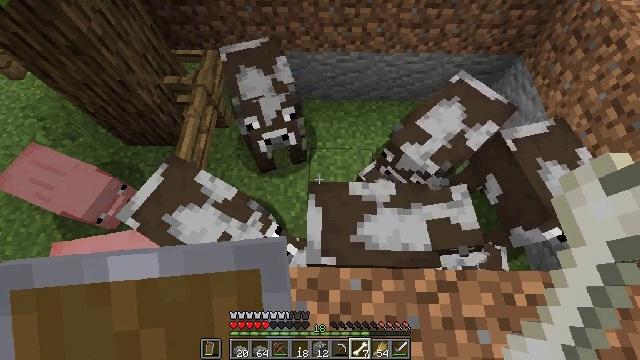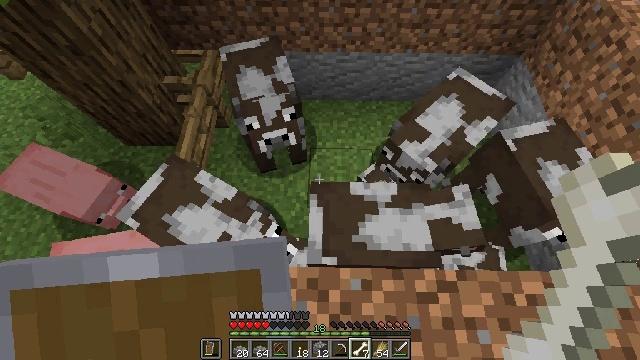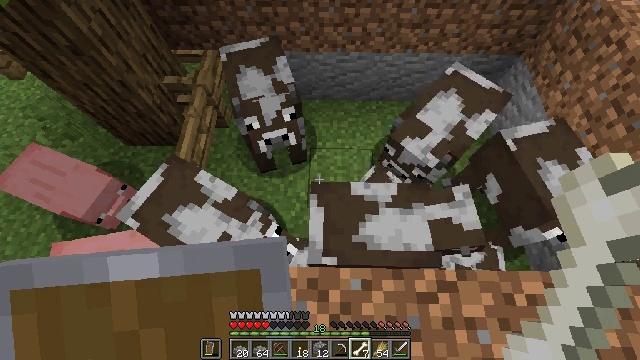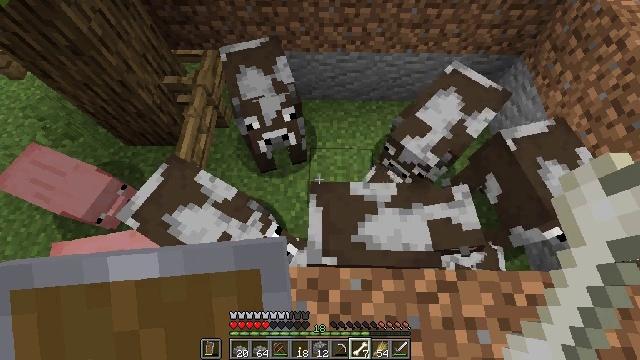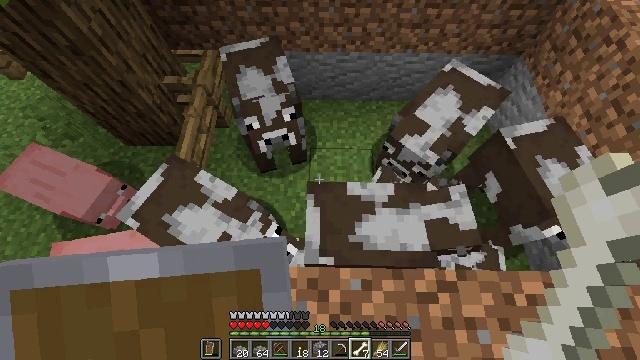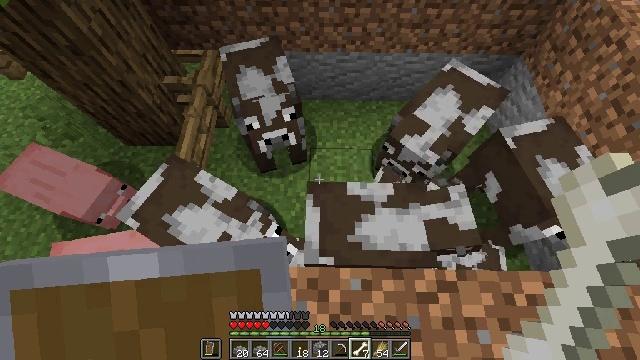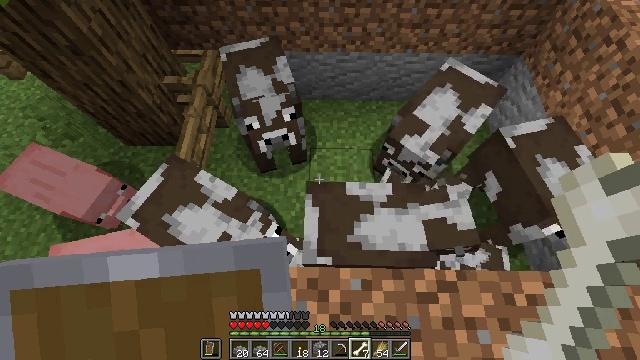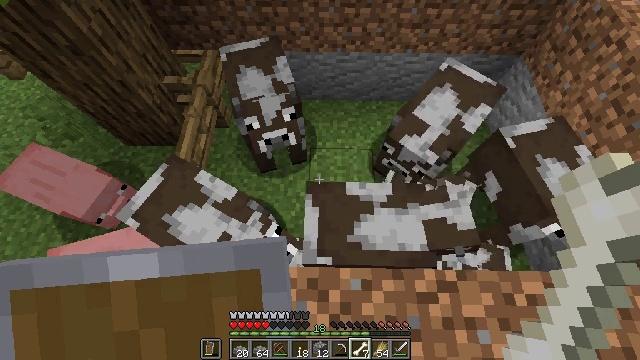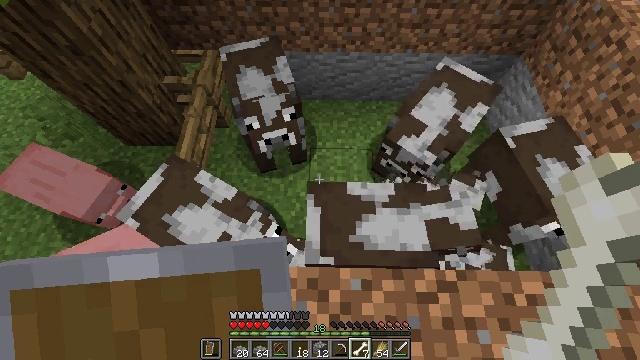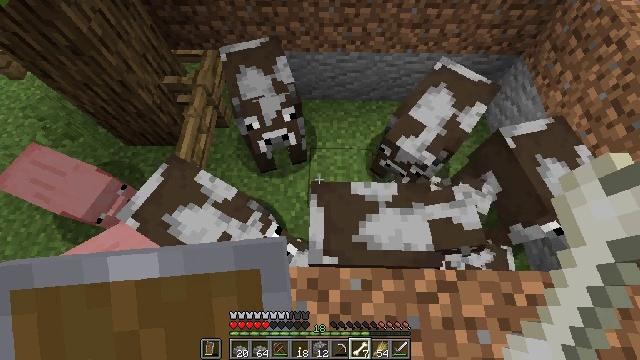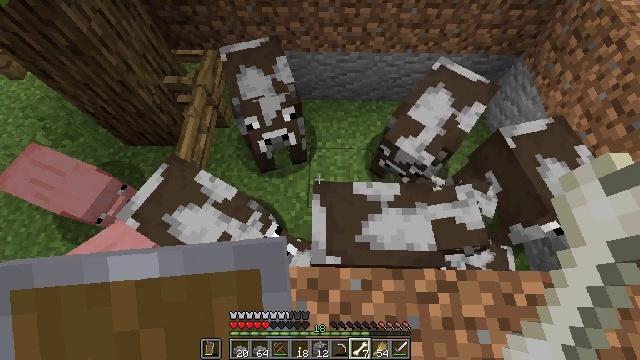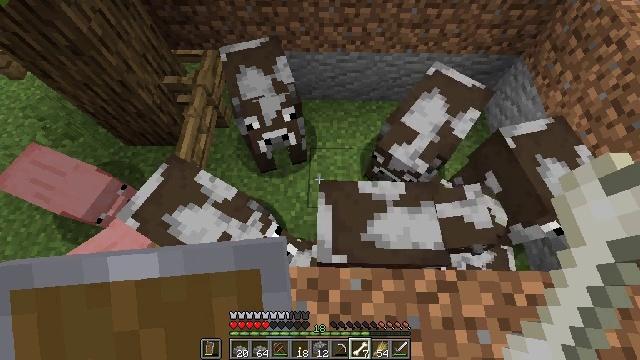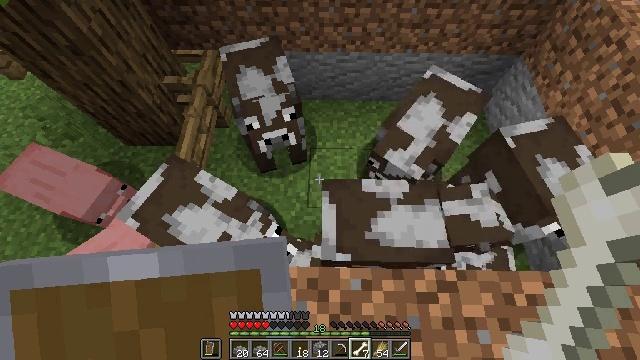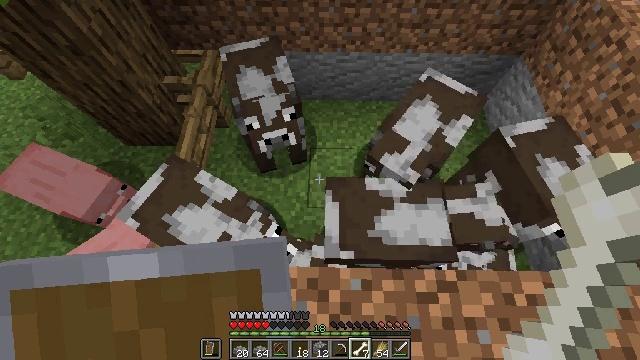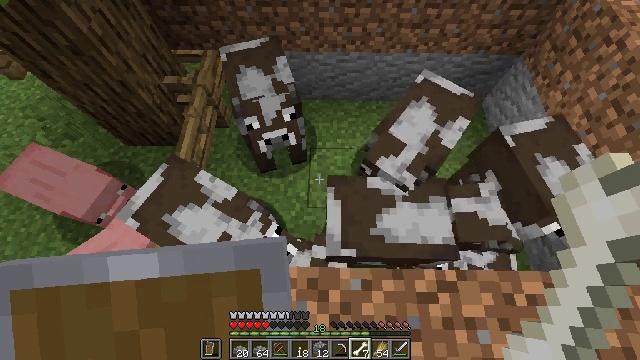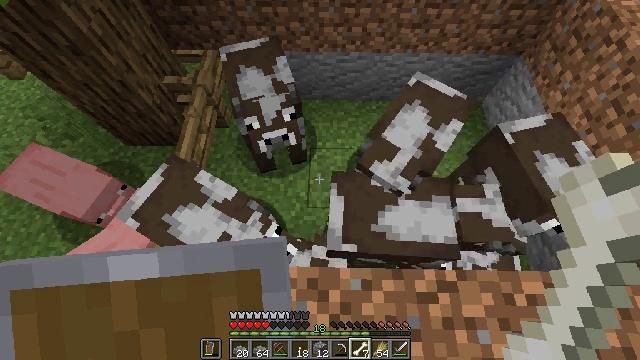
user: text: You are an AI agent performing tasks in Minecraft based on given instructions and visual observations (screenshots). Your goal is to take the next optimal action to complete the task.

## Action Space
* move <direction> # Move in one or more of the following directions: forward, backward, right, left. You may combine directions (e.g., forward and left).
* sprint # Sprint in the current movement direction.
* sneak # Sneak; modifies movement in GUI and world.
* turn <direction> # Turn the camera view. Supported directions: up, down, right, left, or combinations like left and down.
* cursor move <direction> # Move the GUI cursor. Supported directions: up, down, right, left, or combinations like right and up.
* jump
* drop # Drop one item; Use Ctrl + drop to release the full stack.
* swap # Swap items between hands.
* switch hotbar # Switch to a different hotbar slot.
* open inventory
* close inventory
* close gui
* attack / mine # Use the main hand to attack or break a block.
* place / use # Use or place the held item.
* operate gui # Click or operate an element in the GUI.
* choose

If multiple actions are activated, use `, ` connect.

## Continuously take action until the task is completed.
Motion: motion action
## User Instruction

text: Get shears by crafting with iron ingots.
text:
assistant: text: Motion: no_op
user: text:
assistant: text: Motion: no_op
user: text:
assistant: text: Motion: no_op
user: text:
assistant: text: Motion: no_op
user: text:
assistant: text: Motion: no_op
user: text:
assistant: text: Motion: no_op
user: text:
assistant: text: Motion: no_op
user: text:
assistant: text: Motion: no_op
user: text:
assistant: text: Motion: no_op
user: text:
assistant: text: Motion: no_op
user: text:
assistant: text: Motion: no_op
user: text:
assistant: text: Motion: no_op
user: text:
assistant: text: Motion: no_op
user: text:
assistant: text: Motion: no_op
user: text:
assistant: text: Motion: no_op
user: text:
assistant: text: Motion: no_op
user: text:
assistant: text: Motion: no_op
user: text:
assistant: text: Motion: no_op
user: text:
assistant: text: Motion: no_op
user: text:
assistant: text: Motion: no_op
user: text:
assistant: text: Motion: no_op
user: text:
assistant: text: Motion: no_op
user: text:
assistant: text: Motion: no_op
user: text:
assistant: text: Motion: no_op
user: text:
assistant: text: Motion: no_op
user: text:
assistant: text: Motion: no_op
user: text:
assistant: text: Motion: no_op
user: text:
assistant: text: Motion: no_op
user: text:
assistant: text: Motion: no_op
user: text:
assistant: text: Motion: no_op